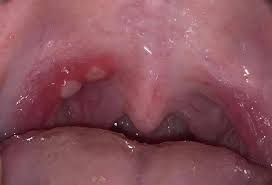
Condition: Mouth Ulcer